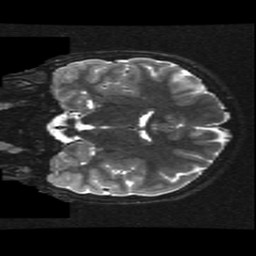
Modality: T2w
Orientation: coronal
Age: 10
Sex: female
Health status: ill
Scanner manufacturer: ge
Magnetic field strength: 3 T
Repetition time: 7.5 s
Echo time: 0.1015 s